Field crop: tomato
Growth stage: 1
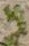
Species: portulaca